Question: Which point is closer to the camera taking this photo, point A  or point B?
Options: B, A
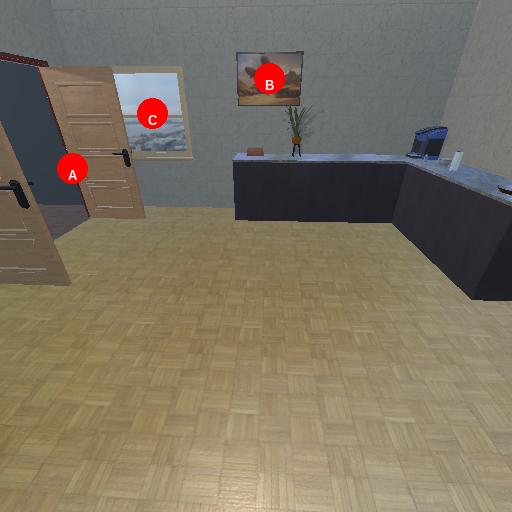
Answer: B